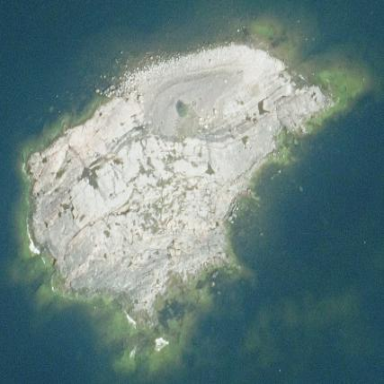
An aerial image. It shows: Islet along the natural coastline.